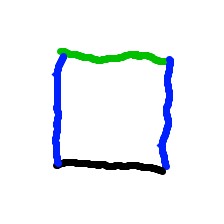
Shape: square